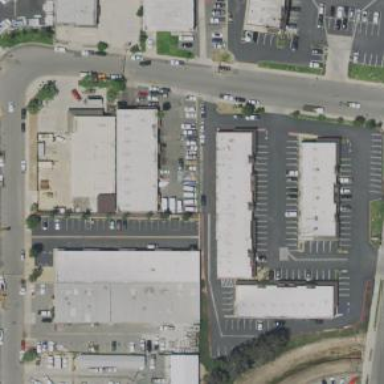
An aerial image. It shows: Retail area.